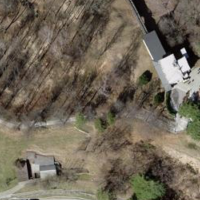
EUNIS habitat code: 41
Species observed at this site:
Lycaena phlaeas
Bromus sterilis
Lampides boeticus
Fagus sylvatica
Campanula trachelium
Vincetoxicum hirundinaria
Polyommatus icarus
Sympetrum fonscolombii
Achillea millefolium
Oxygastra curtisii